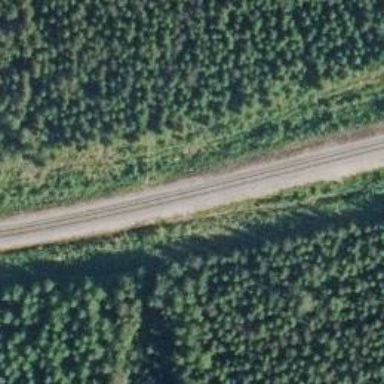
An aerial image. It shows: Abandoned road.